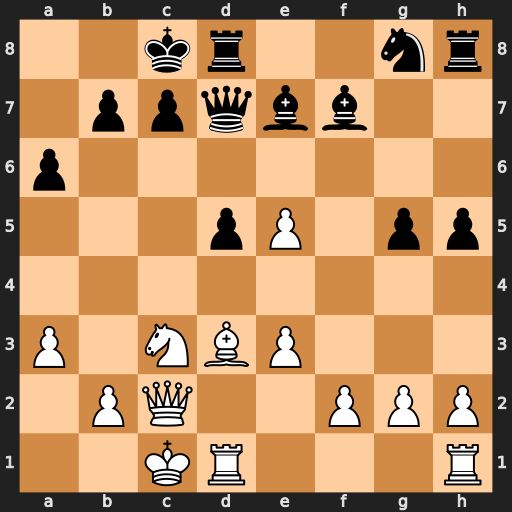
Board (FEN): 2kr2nr/1ppqbb2/p7/3pP1pp/8/P1NBP3/1PQ2PPP/2KR3R
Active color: w
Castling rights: -
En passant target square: -
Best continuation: Bf5 Be6 Nxd5 Bxf5 Nb6+ Kb8 Nxd7+